Question: I m making an app based on QR code. I have to Generate a QR-Code of a specific String and also I have to save the generated QR-Code in SD card. is it possible using the 'Zxing' Library.
So for I am able to generate the QR-Code, using the following code.
Note:I m calling the QR-Code Scanner via Intent.
I m inserting the input using an 'EditText' Field right now. see code below
'''
public class MainActivity extends Activity {
EditText edQR_Field;
Button btnGenerate_QR_Code;
@Override
protected void onCreate(Bundle savedInstanceState) {
super.onCreate(savedInstanceState);
setContentView(R.layout.activity_main);
btnGenerate_QR_Code = (Button) findViewById(R.id.button1);
edQR_Field = (EditText) findViewById(R.id.editText1);
btnGenerate_QR_Code.setOnClickListener(new OnClickListener() {
@Override
public void onClick(View v) {
String input = edQR_Field.getText().toString();
Intent intent = new Intent(
"com.google.zxing.client.android.ENCODE");
intent.putExtra("ENCODE_TYPE", "TEXT_TYPE");
intent.putExtra("ENCODE_DATA", input);
intent.putExtra("ENCODE_FORMAT", "QR_CODE");
intent.putExtra("ENCODE_SHOW_CONTENTS", false);
startActivityForResult(intent, 0);
Toast.makeText(MainActivity.this, input, Toast.LENGTH_SHORT)
.show();
}
});
}
}
'''
and I m getting this.

I just want to save this Generated QR-Code in the SD card of my android device.
Regards
Qadir Hussain
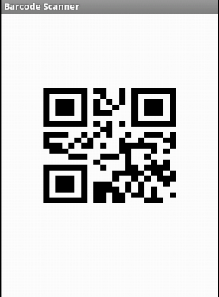
Answer: hmm!
ok then see this link.
in this link the ZXing library is used!
and it is described simply!
<URL>
let me know is it usefull?